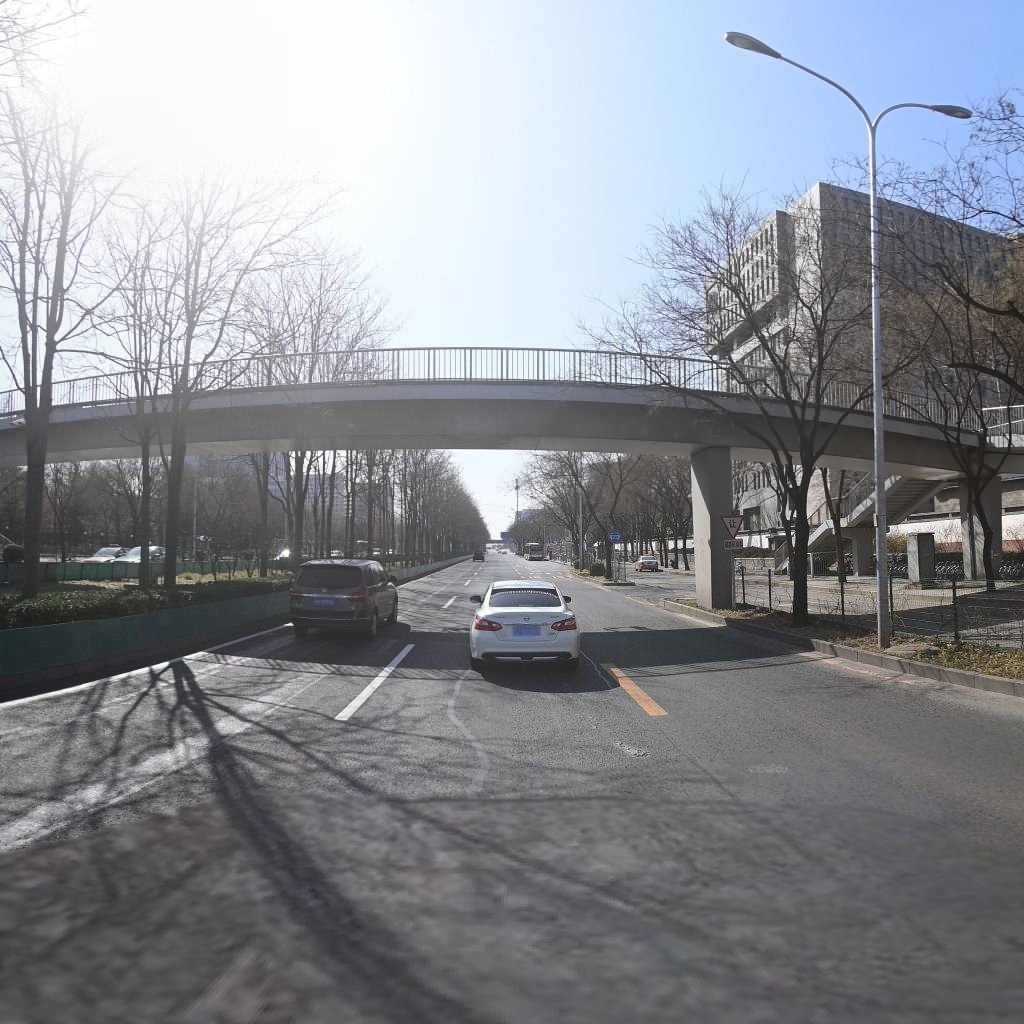
Region: Haidian
Road damage annotations: longitudinal patch, longitudinal patch, longitudinal crack